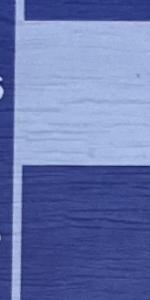
Label: Empty